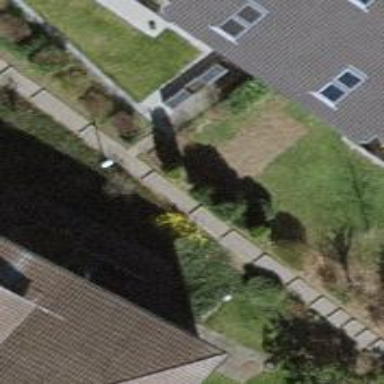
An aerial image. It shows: Concrete steps.